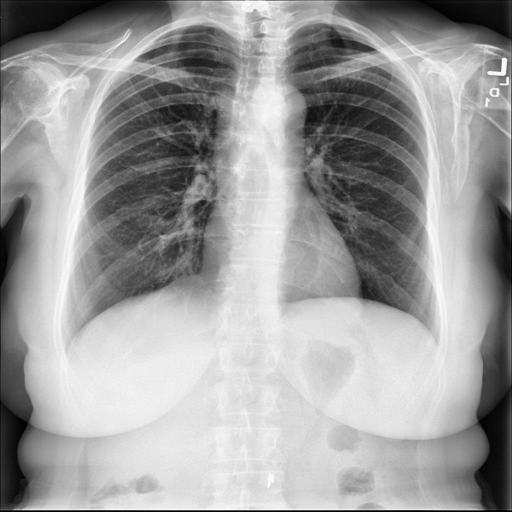
Finding: NORMAL